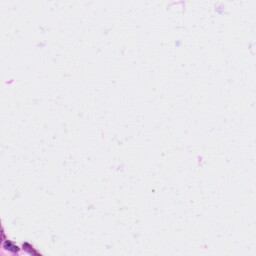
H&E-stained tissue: Skin